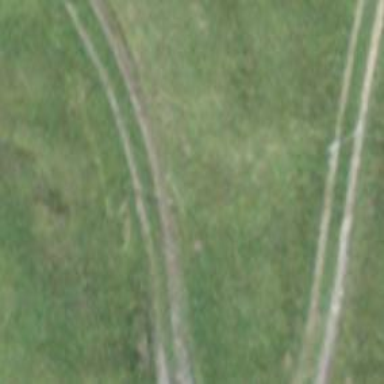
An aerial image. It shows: Track road with grade4 tracktype.